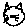
Label: cat